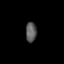
Tissue: lung
Cell type: Epithelial cells
Senescence score: 0.2194
Nuclear area (px): 213
Mean DAPI intensity: 90.873